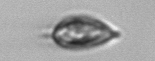
Label: Prorocentrum_triestinum